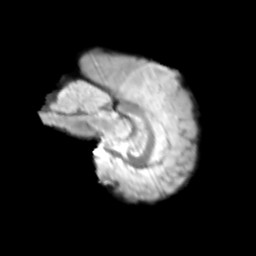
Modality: T2w
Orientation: sagittal
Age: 11
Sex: male
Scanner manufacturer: siemens
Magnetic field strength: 3 T
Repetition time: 3.8 s
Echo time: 0.07 s